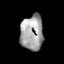
Tissue: lung
Cell type: Myeloid cells
Senescence score: 0.1653
Nuclear area (px): 783
Mean DAPI intensity: 162.198